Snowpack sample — Snodgrass Mountain, Crested Butte, Colorado (2/4/25, 12:06 PM MST)
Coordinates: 38.923, -106.968
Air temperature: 35 °F
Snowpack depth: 80 cm
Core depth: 50 cm
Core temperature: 30.2 °F
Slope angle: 14°, slope face: 78°
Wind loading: low
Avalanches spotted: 0
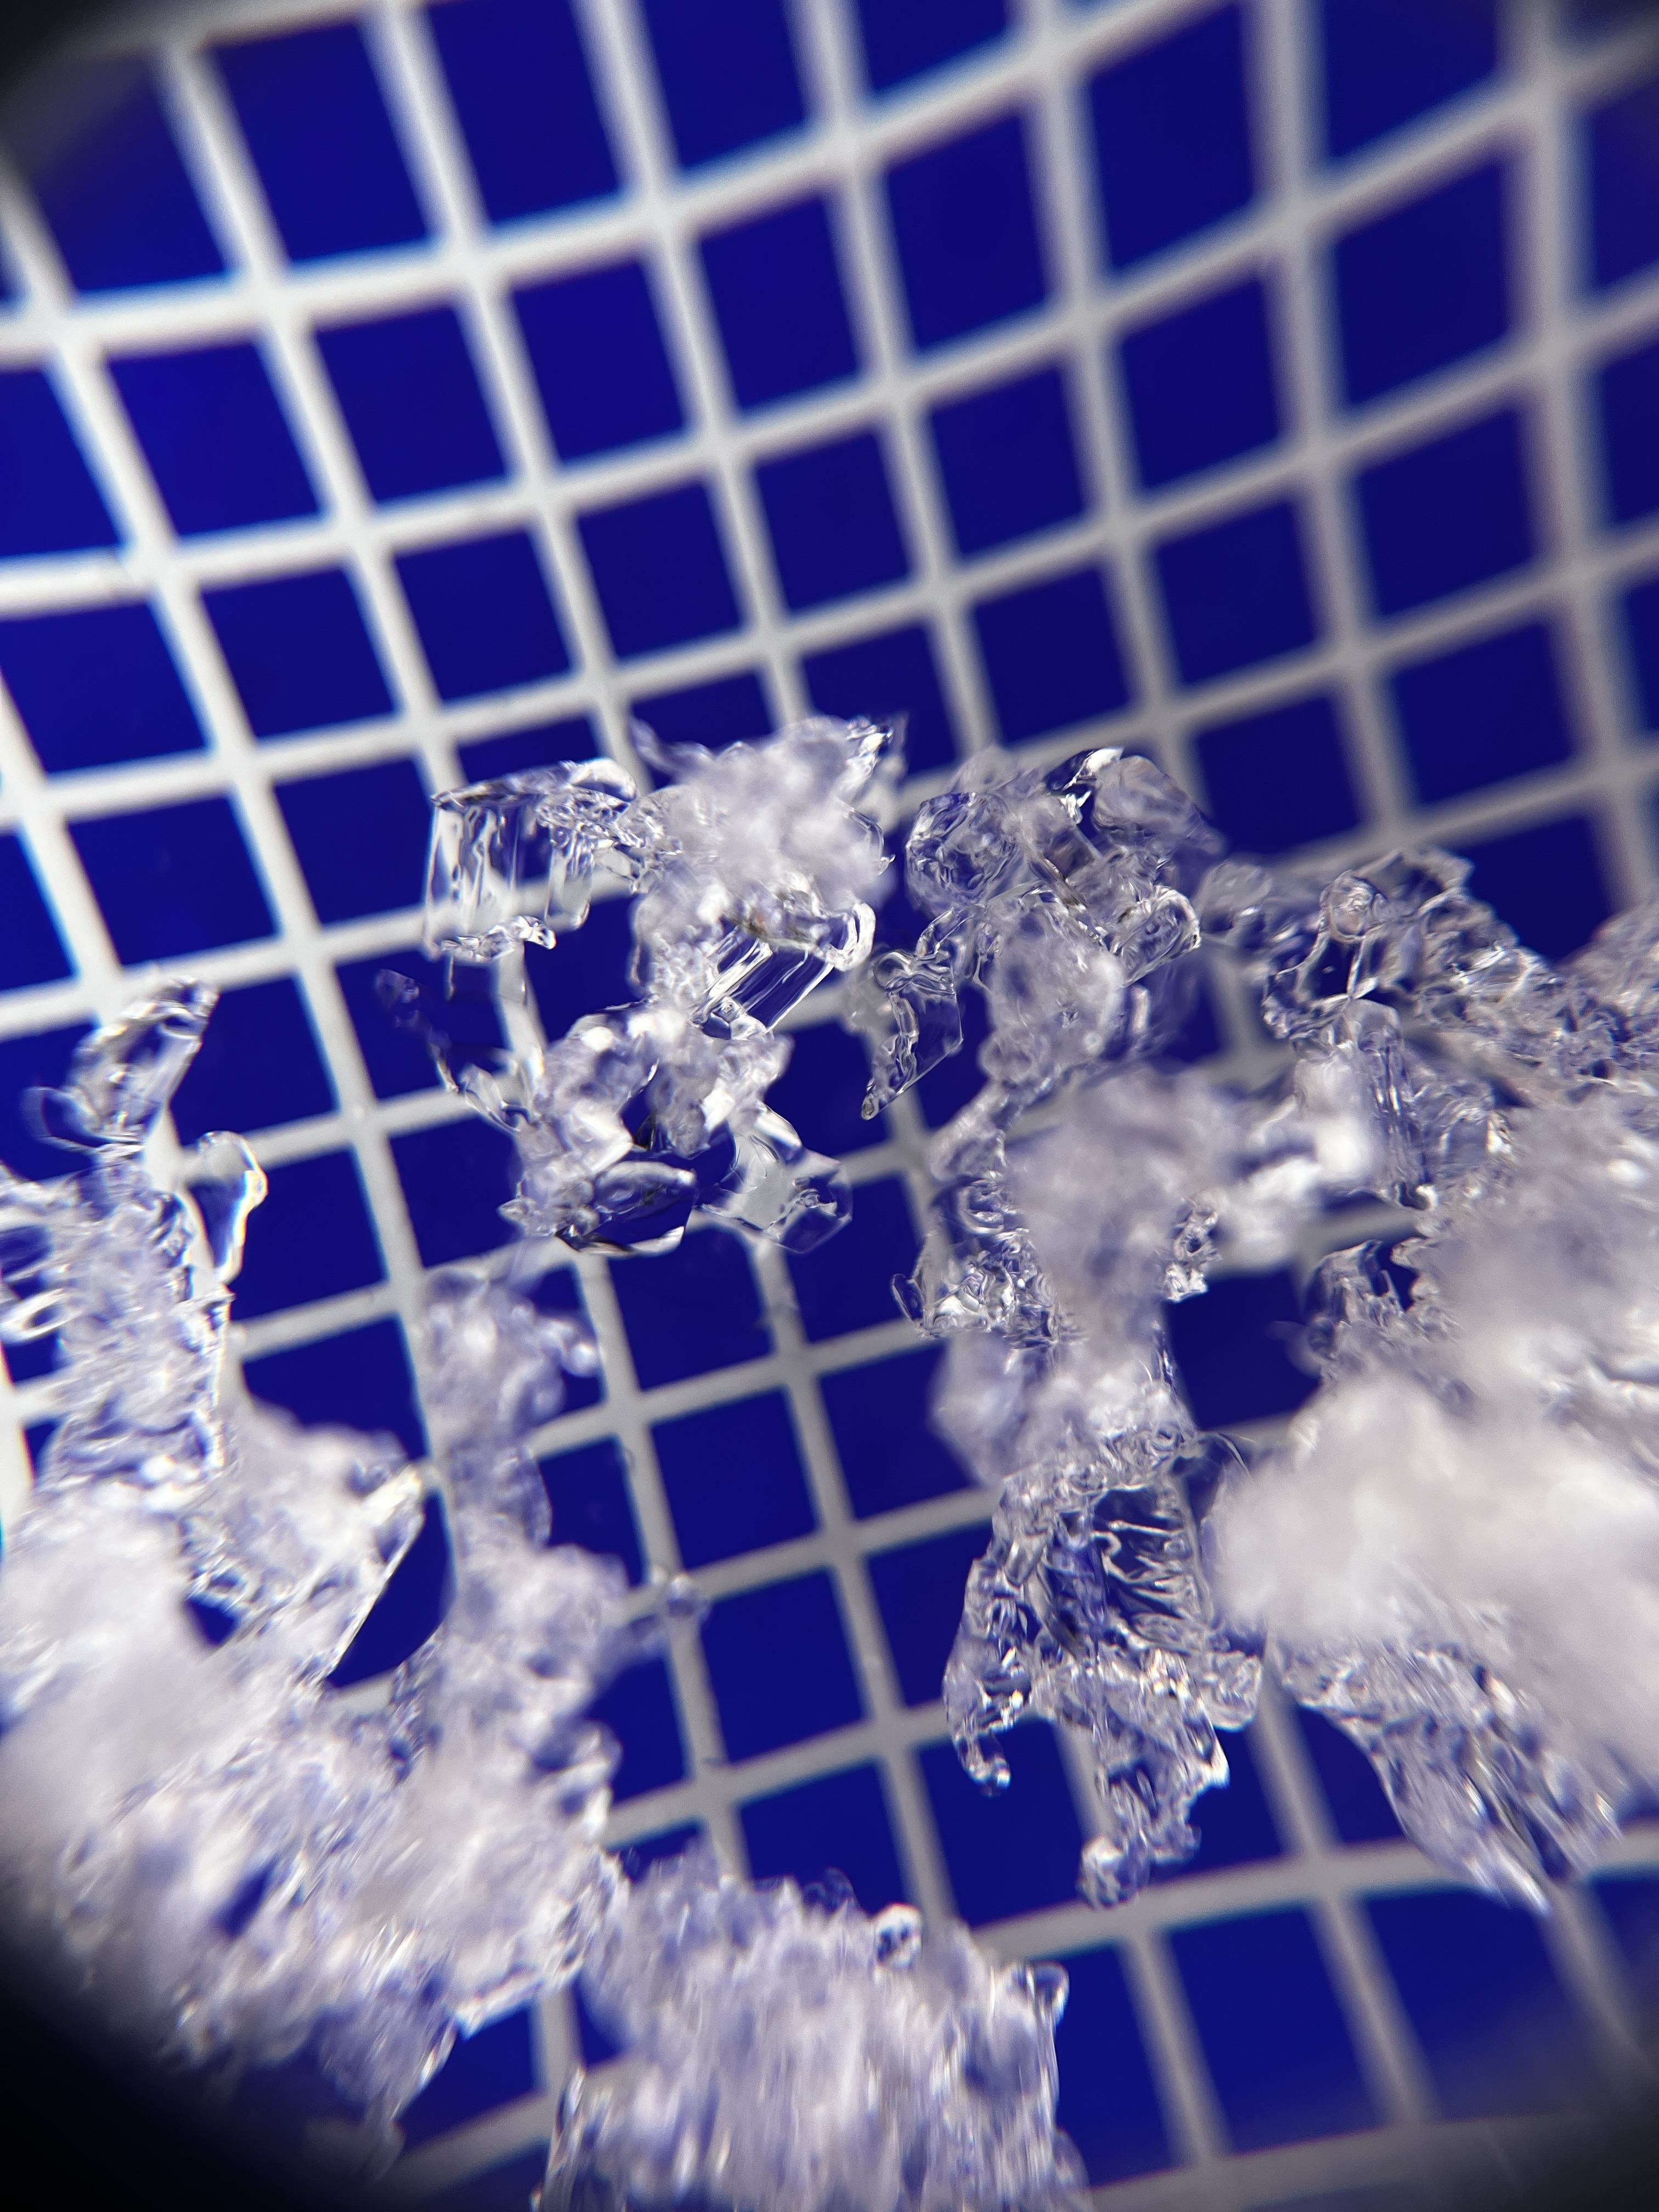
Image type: magnified_profile
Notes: No avalanches nearby, unusually warm weather for the last month reported by residents, Collected 25 yards from treeline